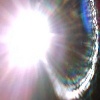
Label: sunburn